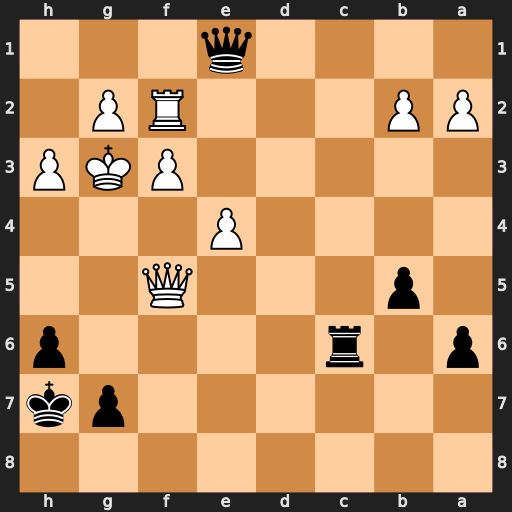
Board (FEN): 8/6pk/p1r4p/1p3Q2/4P3/5PKP/PP3RP1/4q3
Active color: b
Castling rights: -
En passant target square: -
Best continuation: Rg6+ Qxg6+ Kxg6